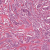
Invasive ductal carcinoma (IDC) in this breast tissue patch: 1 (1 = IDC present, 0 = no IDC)